Question: I have hosted two WCF services using a console application, one on port 8080 and the other at port 8090. I am able to create object for the first service named but not for the other service named .
Snapshot below shows that two services have been added.

The second service doesn't show up in at all.
The complete details of the service used can be found at the following link(this is also a question asked by me):
<URL>
I have tried multiple times deleting and creating new service but nothing seems to be working. Please suggest.
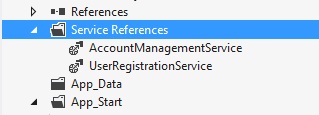
Answer: Found the solution. Not sure I understand the reason, though. But the following link has answers to my issue and has solved it.
<URL>